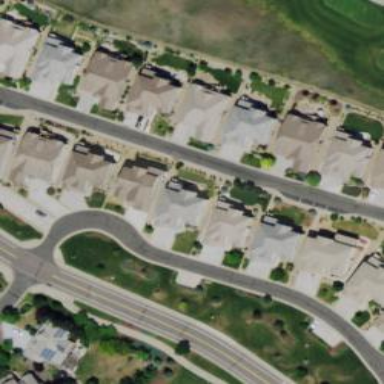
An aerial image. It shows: Single-family residential area.